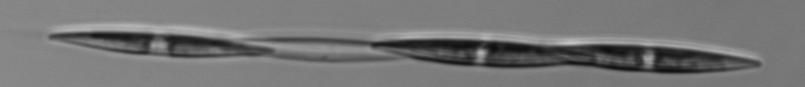
Label: Pseudo-nitzschia